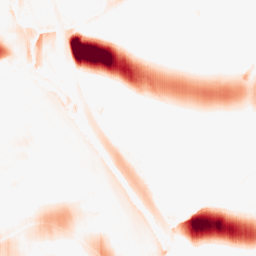
Category: morphological
Decomposition family: morphological_ellipse
Decomposition parameters: operation: opening
width: 50
height: 5
Upsampling method: bicubic_16x
Upsampling parameters: scale: 16
Upsampling scale: 16